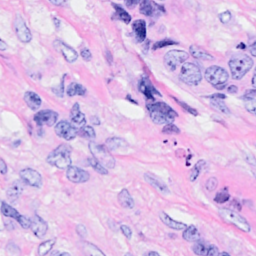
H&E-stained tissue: Breast